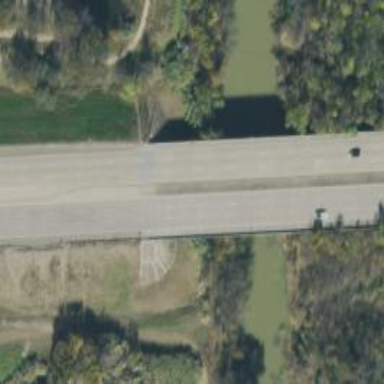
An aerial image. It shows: Primary highway with bridge.